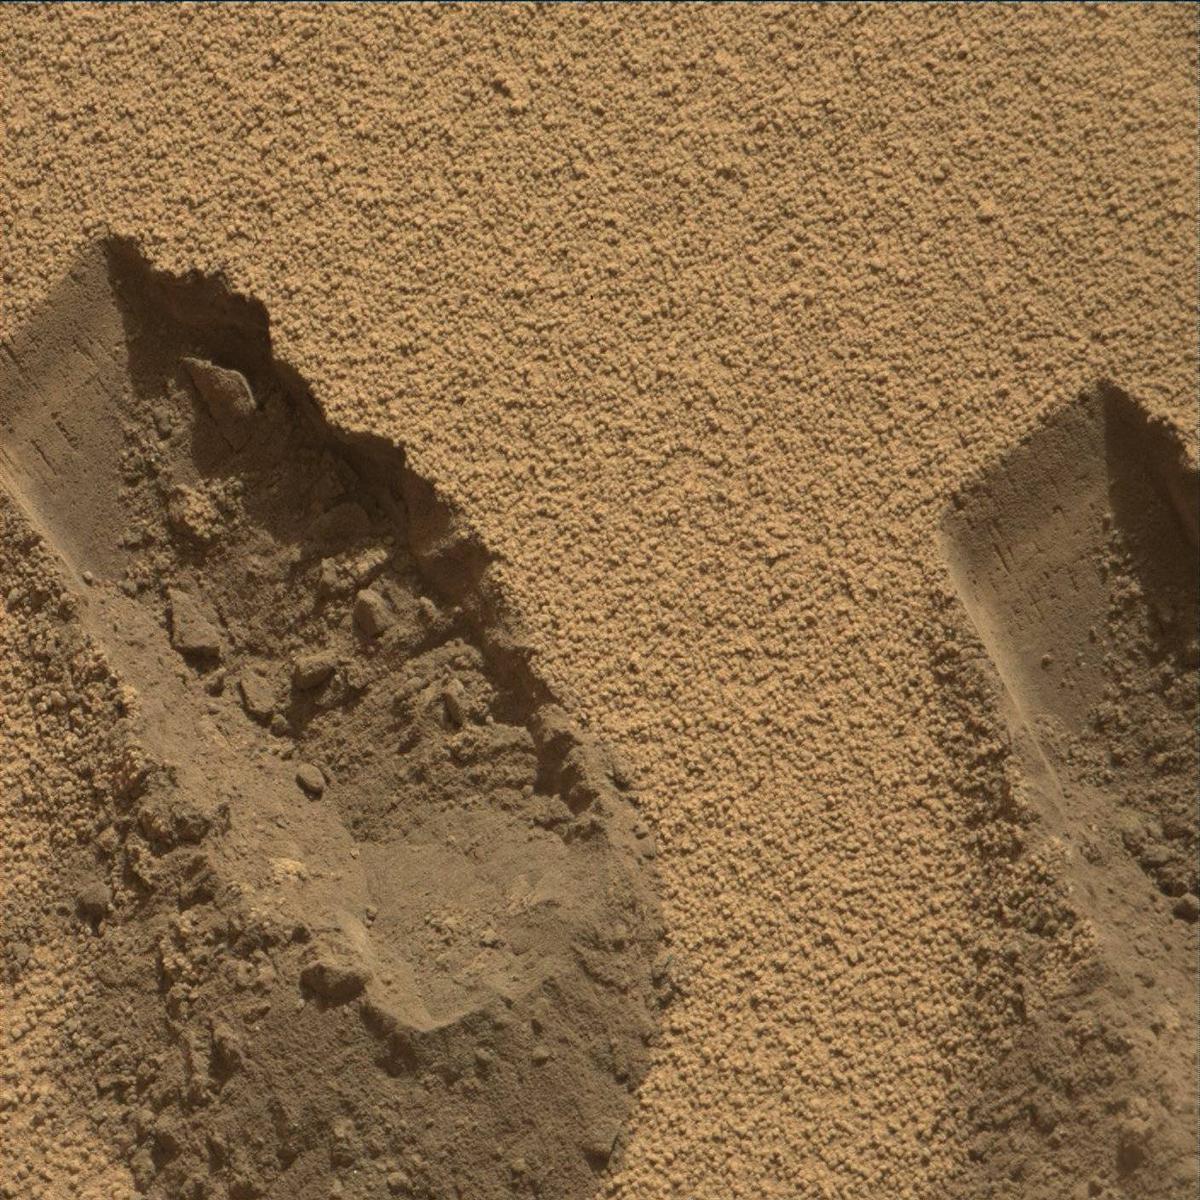
Terrain classes present: Hole, Sand / Soil